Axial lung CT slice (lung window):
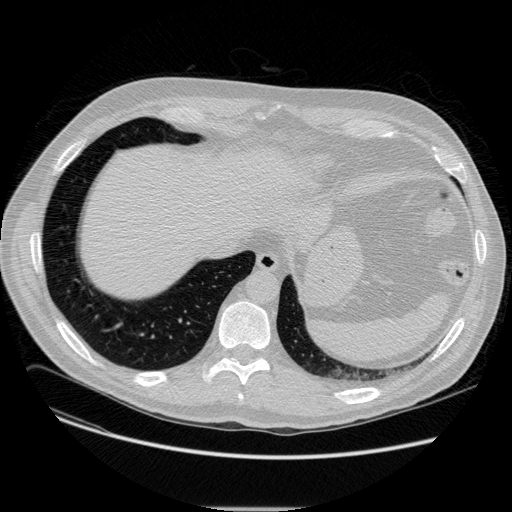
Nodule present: no